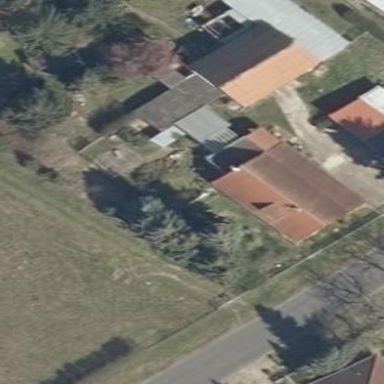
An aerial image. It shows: Detached building.